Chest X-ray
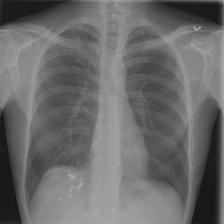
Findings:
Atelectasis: negative
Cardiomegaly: negative
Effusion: negative
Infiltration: negative
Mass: negative
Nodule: negative
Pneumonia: negative
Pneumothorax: negative
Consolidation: negative
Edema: negative
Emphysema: negative
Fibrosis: negative
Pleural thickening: negative
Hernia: negative